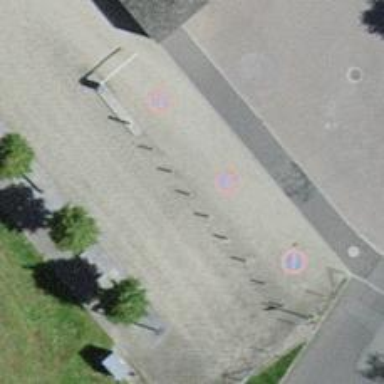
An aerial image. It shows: Bollard.